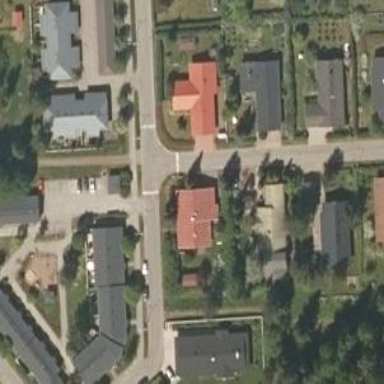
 featuring separate sidewalk and cycle track."